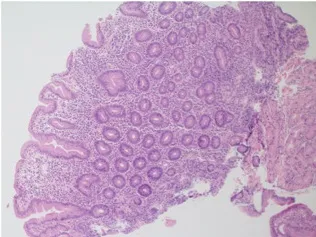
Inflammatory cell infiltration of the small and large intestine in the patient with LRBA deficiency. Figure displays hematoxylin and eosin (H&E) stain at. X100.
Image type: pathology (h&e)